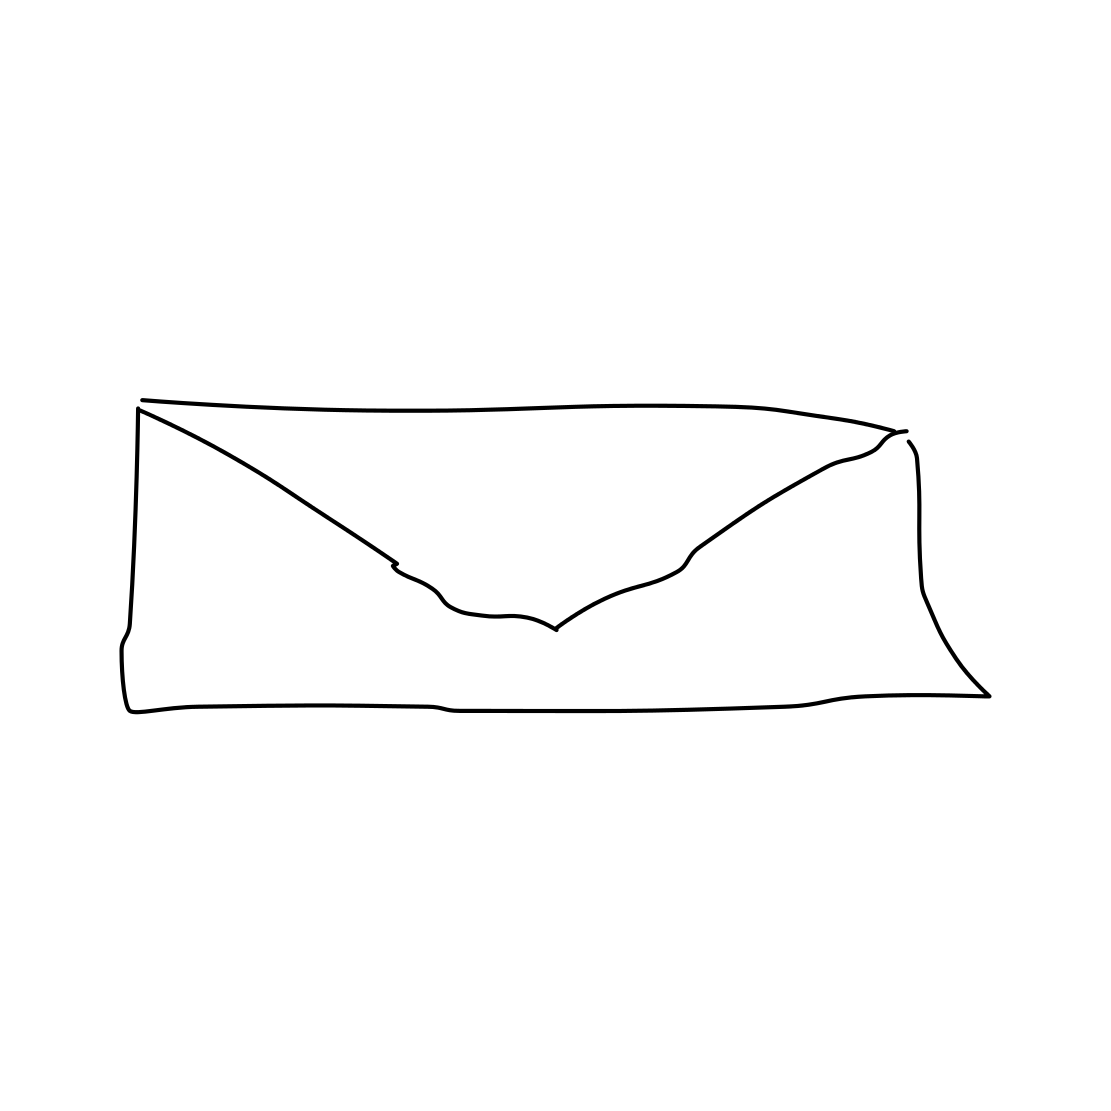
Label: envelope